Aerial crown-view tile of a tropical tree (Barro Colorado Island, Panama), acquired 20250317:
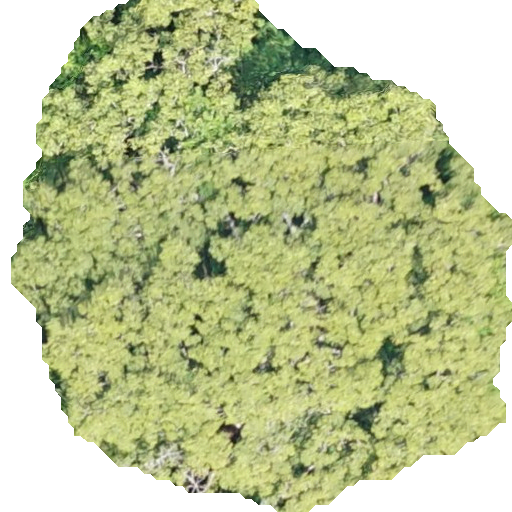
Species: Ceiba pentandra
GBIF accepted scientific name: Ceiba pentandra
Crown area: 289.367 m²